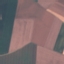
Label: AnnualCrop